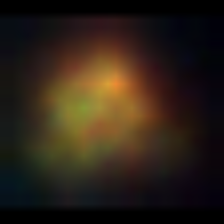
Taxon: NanoPlankton
Group: Other